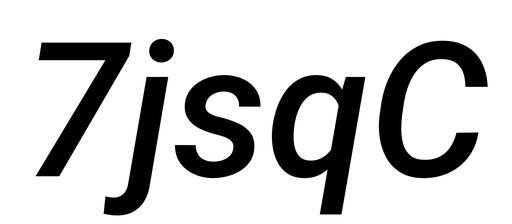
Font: Roboto-Italic_Medium_Italic